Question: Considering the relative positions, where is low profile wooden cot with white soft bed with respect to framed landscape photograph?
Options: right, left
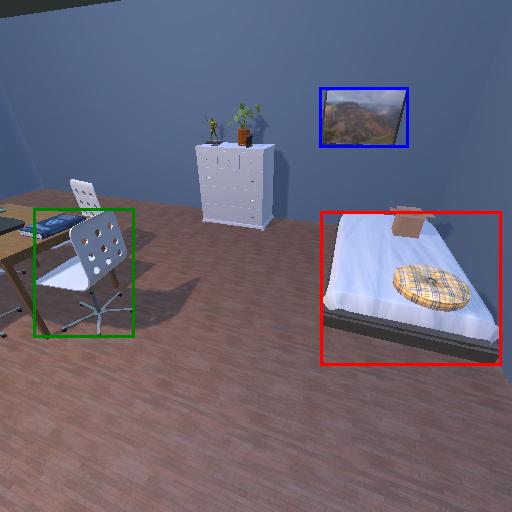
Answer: right